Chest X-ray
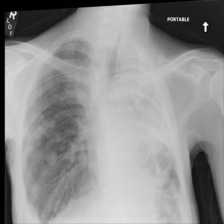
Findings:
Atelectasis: negative
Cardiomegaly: negative
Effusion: positive
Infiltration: negative
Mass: negative
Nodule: positive
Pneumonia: negative
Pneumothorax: negative
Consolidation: negative
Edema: negative
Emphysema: negative
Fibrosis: negative
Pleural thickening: negative
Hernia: negative